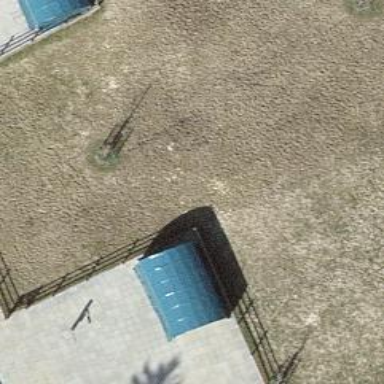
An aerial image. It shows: Fence.